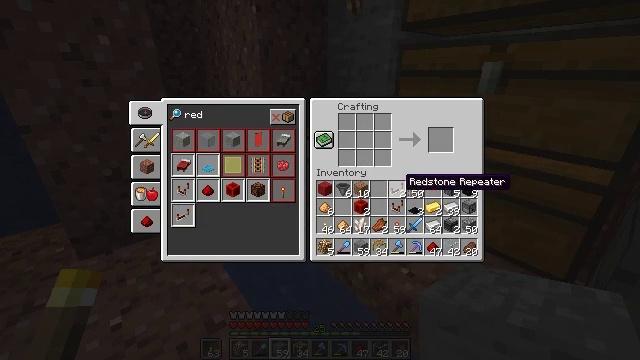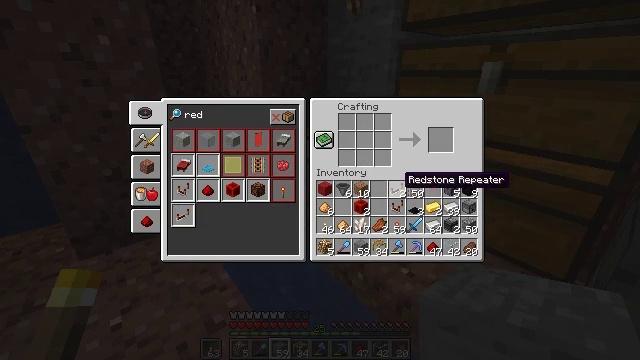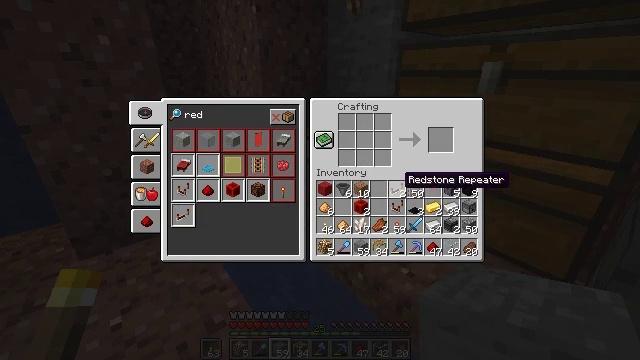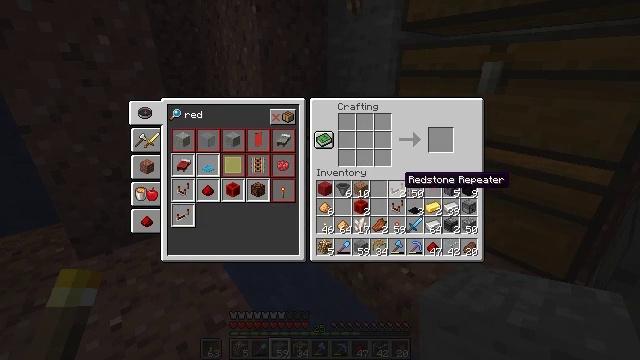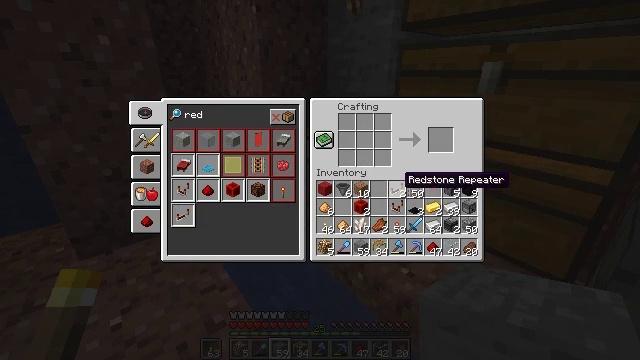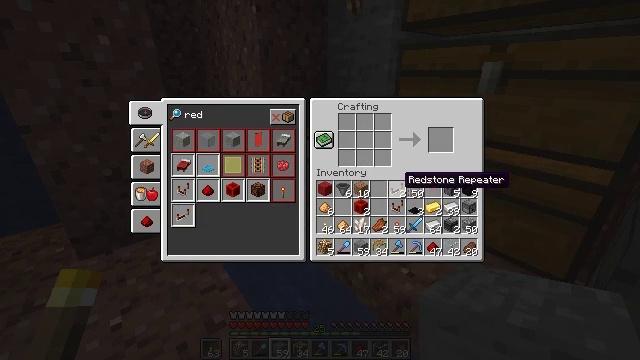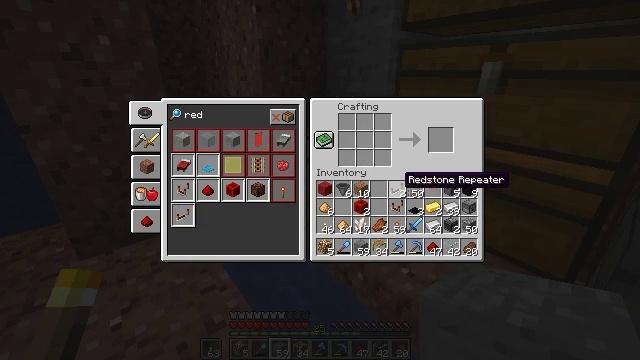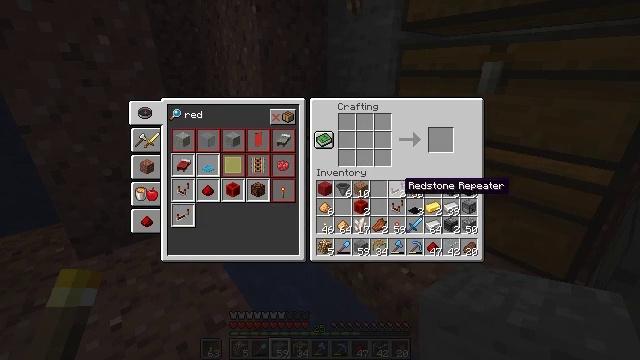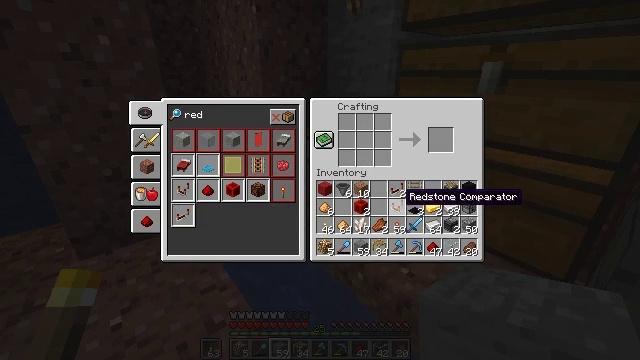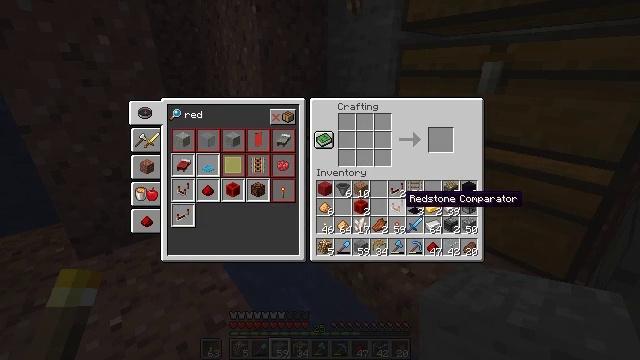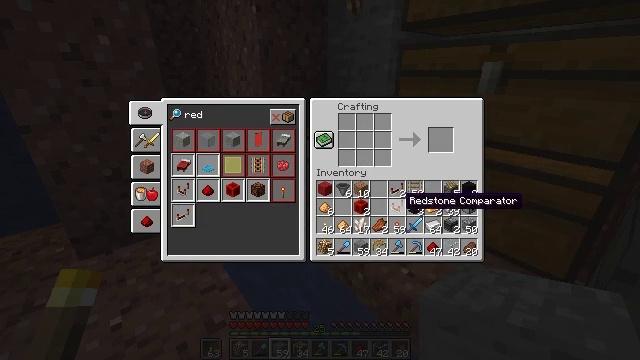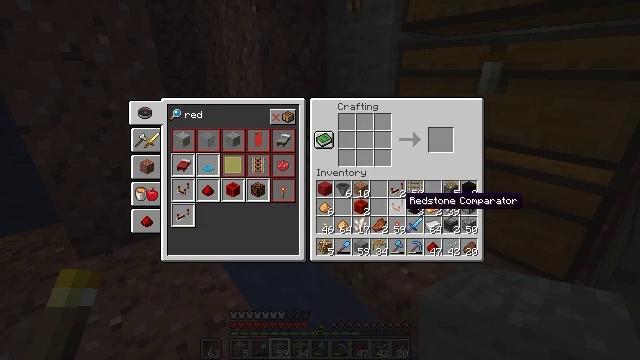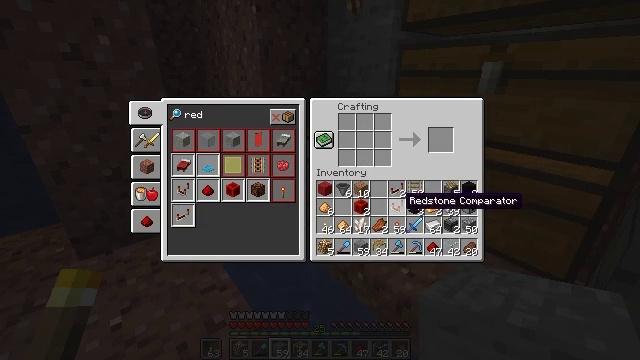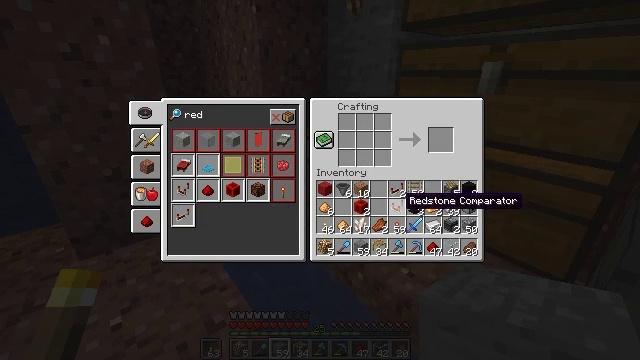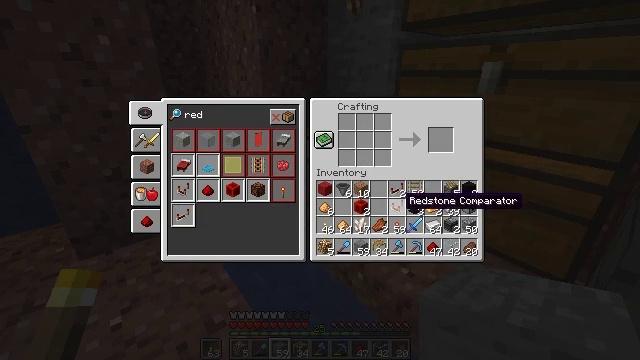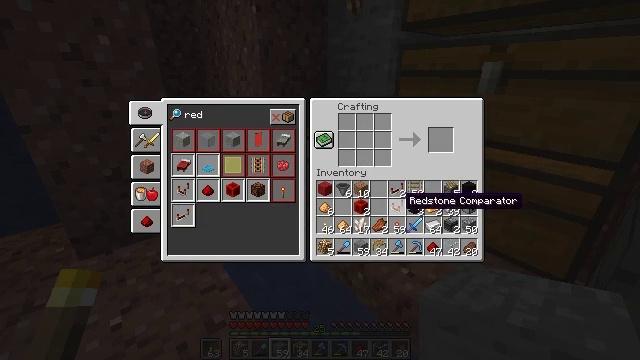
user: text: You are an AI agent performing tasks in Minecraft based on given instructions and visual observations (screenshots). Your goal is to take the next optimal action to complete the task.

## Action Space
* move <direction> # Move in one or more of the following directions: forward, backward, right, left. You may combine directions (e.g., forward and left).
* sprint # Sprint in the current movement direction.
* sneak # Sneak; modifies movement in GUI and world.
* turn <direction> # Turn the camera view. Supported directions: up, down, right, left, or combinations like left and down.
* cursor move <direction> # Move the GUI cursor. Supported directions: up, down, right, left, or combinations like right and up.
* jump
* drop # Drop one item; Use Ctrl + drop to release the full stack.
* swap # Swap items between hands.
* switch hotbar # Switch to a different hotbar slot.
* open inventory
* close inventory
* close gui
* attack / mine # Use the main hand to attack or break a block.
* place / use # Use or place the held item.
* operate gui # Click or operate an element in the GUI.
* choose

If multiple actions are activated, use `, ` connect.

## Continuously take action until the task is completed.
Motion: motion action
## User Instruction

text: Assemble a comparator with needed resources.
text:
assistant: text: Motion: no_op
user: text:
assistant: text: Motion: no_op
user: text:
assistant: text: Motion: no_op
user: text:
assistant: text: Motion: no_op
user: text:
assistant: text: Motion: no_op
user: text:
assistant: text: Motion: no_op
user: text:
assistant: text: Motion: no_op
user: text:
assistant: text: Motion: cursor move down
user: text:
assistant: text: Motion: no_op
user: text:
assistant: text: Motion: no_op
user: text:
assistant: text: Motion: no_op
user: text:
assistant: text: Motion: no_op
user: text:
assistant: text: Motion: no_op
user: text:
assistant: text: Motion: no_op
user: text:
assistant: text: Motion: no_op
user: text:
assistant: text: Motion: no_op
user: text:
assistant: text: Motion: cursor move right and up
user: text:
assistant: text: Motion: cursor move right and up
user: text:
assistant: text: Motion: cursor move up
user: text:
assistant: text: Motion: no_op
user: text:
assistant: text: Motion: no_op
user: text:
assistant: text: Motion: no_op
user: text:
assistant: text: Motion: no_op
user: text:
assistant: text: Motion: no_op
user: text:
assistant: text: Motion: no_op
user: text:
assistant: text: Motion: no_op
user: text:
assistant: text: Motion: no_op
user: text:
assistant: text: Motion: operate gui
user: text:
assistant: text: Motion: operate gui
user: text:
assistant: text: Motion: no_op